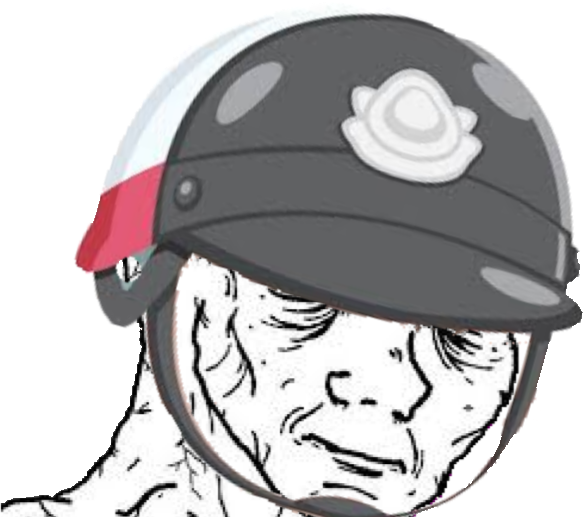
Label: 5_Tired_Wojak